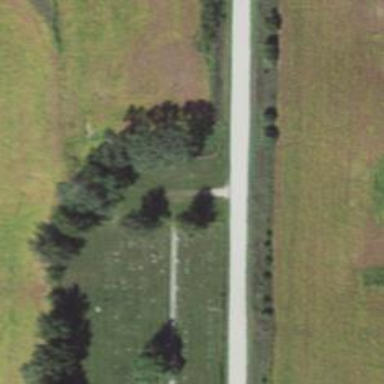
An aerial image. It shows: Cemetery.